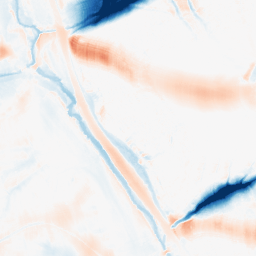
Category: morphological
Decomposition family: morphological_ellipse
Decomposition parameters: operation: average
width: 50
height: 30
Upsampling method: quadratic
Upsampling parameters: scale: 2
Upsampling scale: 2